Platform: macOS
Application: Arc Browser
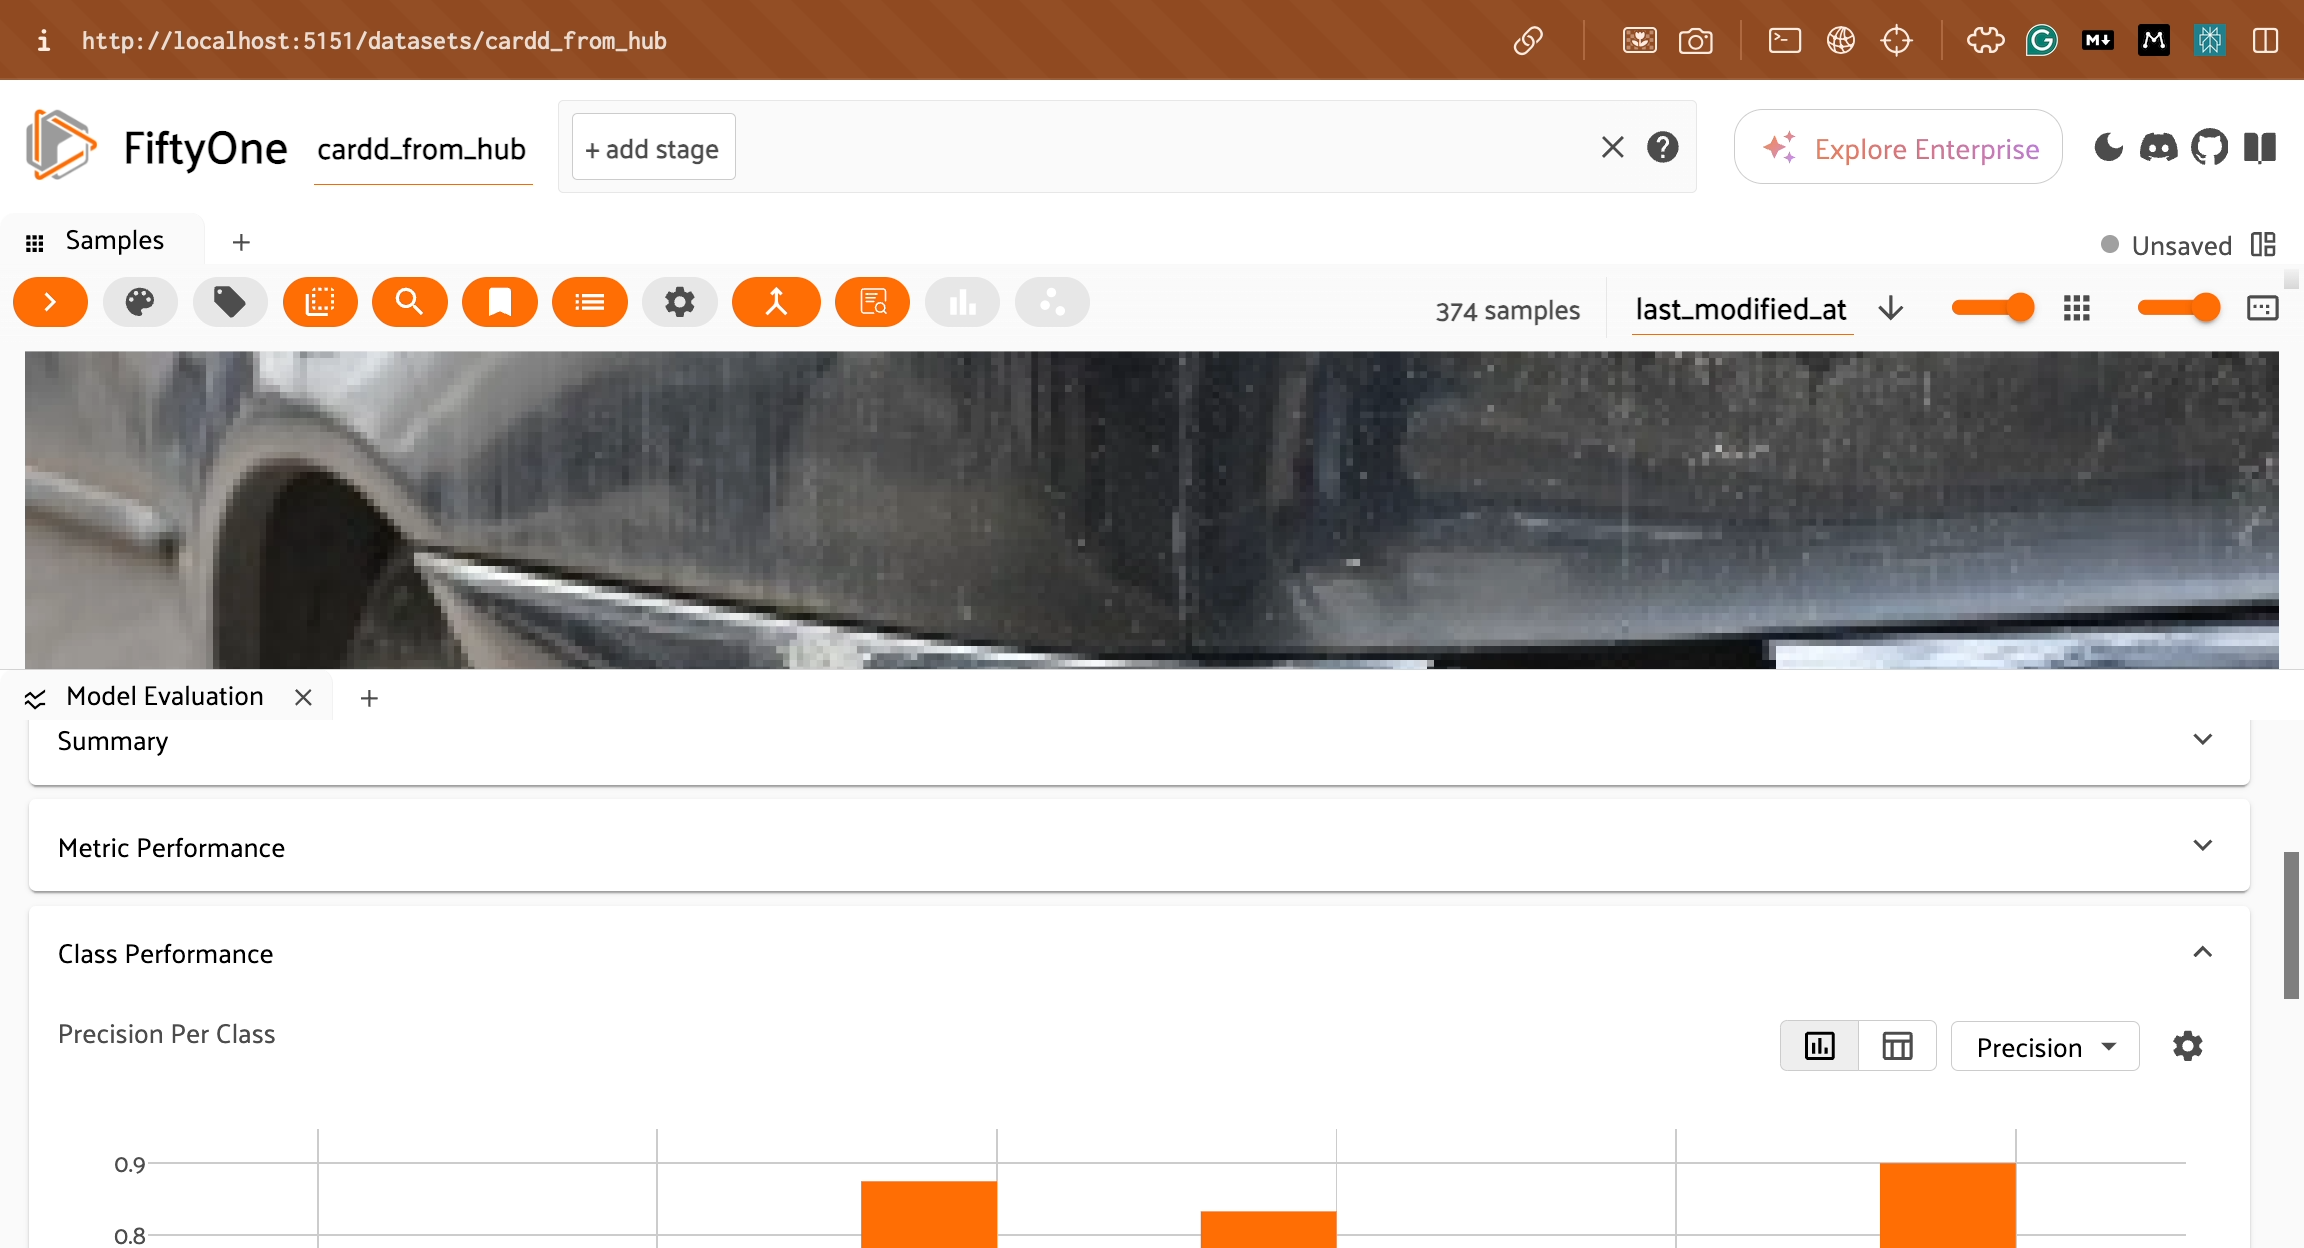
task_description: Open the model performance metric menu in the per class model performance card
action_type: click
element_info: Menu Item
steps_since_start: 1